Interaction volume radius: 5 \u00c5
Interaction volume height: 15 \u00c5
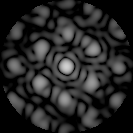
Disorder parameter: 0.4384